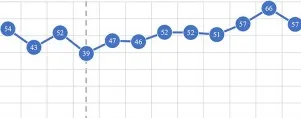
Progressive sperm motility.
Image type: chart (chart)